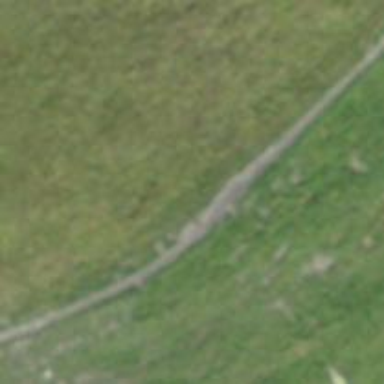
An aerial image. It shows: Path covered in grass.